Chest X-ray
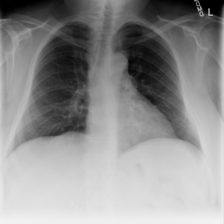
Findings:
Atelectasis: negative
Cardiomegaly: negative
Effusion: negative
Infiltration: positive
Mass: negative
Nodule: negative
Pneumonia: negative
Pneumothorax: negative
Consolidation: negative
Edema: negative
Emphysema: negative
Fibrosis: negative
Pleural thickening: negative
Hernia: negative